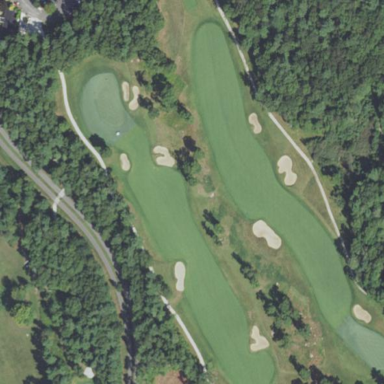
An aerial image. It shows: Area with grass used as rough in golf course.